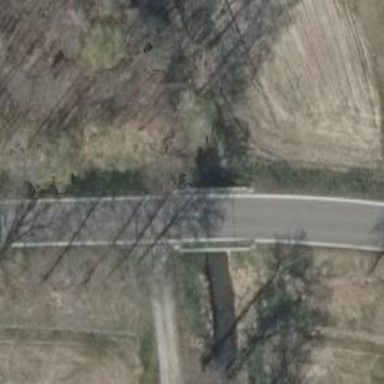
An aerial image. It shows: Asphalt road on secondary bridge.